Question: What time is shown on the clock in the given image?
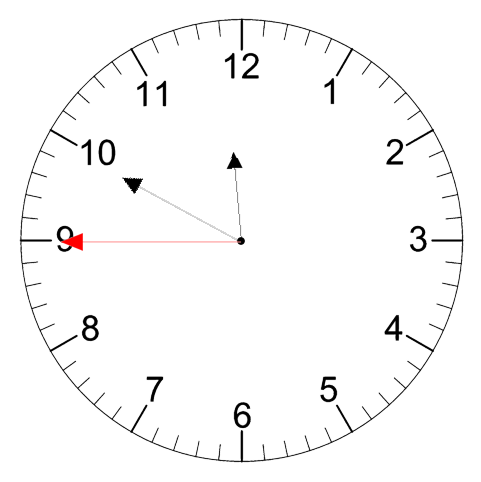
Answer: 11:49:45